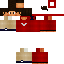
A male human skin with medium skin, wearing brown long hair dressed in a red tshirt and red pants, featuring a closed mouth.